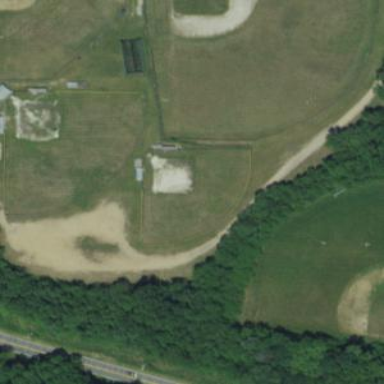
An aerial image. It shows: Baseball pitch for leisure land.